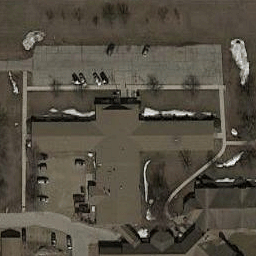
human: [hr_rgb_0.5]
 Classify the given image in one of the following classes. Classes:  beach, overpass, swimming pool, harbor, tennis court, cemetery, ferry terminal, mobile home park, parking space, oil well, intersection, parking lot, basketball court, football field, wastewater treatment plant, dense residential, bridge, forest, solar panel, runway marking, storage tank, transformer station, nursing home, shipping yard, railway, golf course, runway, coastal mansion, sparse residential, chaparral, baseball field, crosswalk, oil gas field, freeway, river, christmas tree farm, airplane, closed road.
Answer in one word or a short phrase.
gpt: nursing home